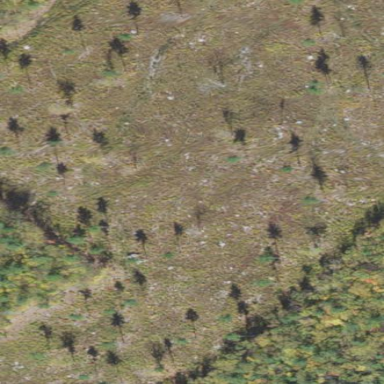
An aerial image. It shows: Clearcut area created by human activity.